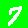
Digit: 7